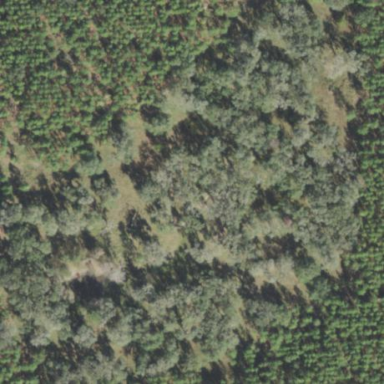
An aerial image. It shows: Mixed leaf woodland.